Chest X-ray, PA view. Patient: 50 years old, sex M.
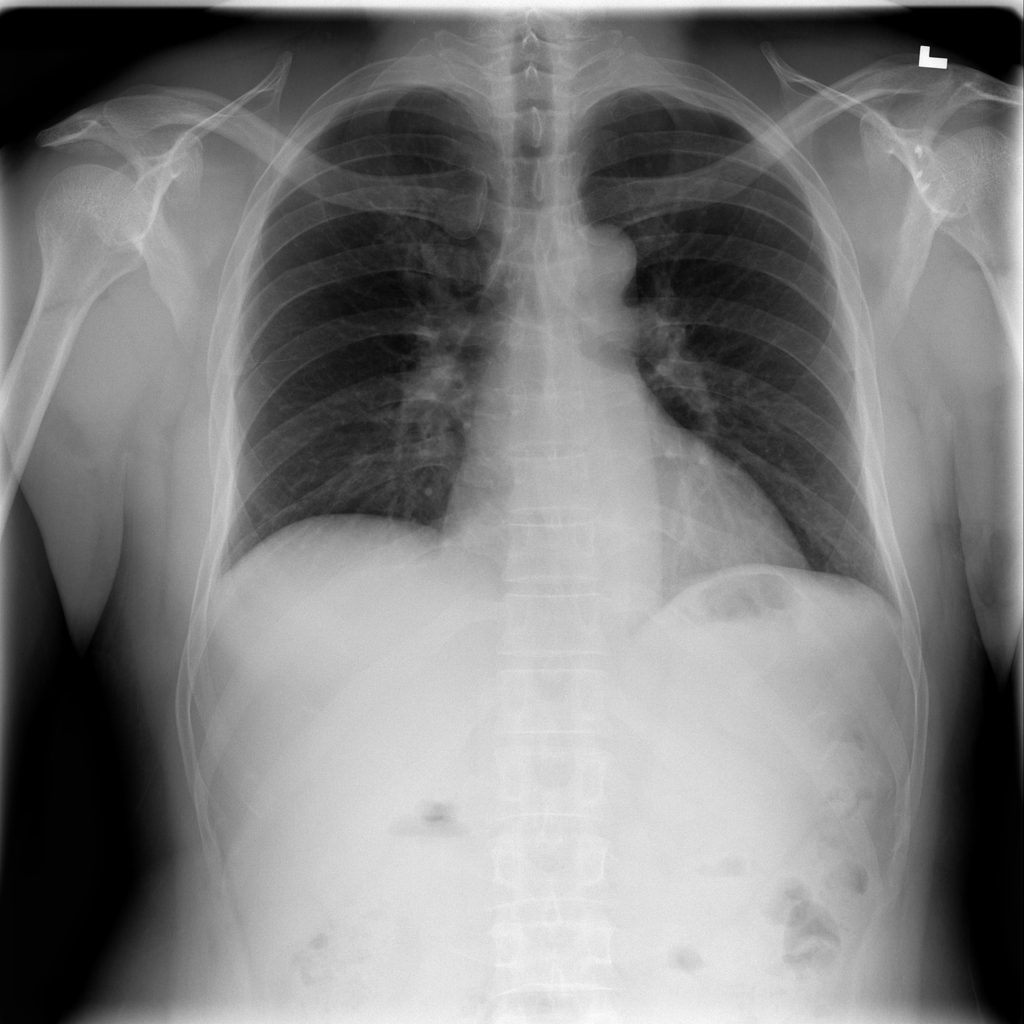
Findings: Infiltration